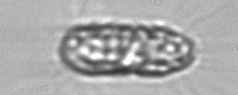
Label: Corethron_hystrix